Question: I'm trying to create a simple class by referring to a YouTube video, but I get errors.
Here are the errors:

And here is my code:
'''
public class Student
{
public int stdAge;
public int stdiD;
public string stdCitizenship;
public void printStudent()
{
Console.WriteLine("Student Age: " + stdAge);
Console.WriteLine("Student ID: " + stdiD);
Console.WriteLine("Student Citizenship:" + stdCitizenship);
}
}
class Program
{
static void Main(string[] args)
{
Student std1 = new Student("Roslin Hashim");
std1.stdAge(26);
std1.stdiD(520308);
std1.stdCitizenship("Malaysia");
std1.printStudent();
}
}
'''
How do I know what the problem is and how to fix it?
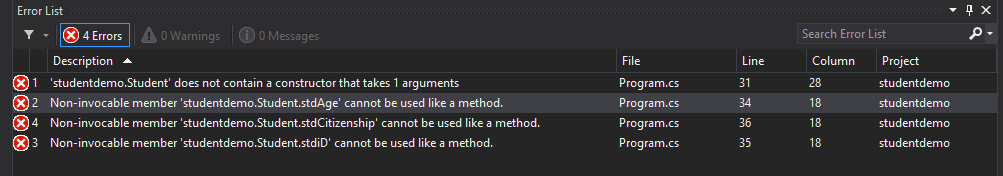
Answer: You're not setting your values properly. I assume you were trying to set 'stdAge', 'stdiD' and 'stdCitizenship' by doing the following:
'''
std1.stdAge(26);
std1.stdiD(520308);
std1.stdCitizenship("Malaysia");
'''
You're using them like functions when they are not. You need to put getters and setters on 'stdAge', 'stdiD' and 'stdCitizenship' and then set them using a simple '=' sign. You also did not create a constructor that takes in 1 string argument. So you'll need to do that. The following code should do what you're trying to do.
'''
public class Student
{
//Setting getter and setters
public int stdAge { get; set; }
public int stdiD { get; set; }
public string stdCitizenship { get; set; }
//Here's the constructor you need
public Student(string name) {
//Code to do sometihng with name parameter here.
}
public void printStudent()
{
Console.WriteLine("Student Age: " + stdAge);
Console.WriteLine("Student ID: " + stdiD);
Console.WriteLine("Student Citizenship:" + stdCitizenship);
}
}
class Program
{
static void Main(string[] args)
{
Student std1 = new Student("Roslin Hashim");
std1.stdAge = 26;
std1.stdiD = 520308;
std1.stdCitizenship = "Malaysia";
std1.printStudent();
}
}
'''